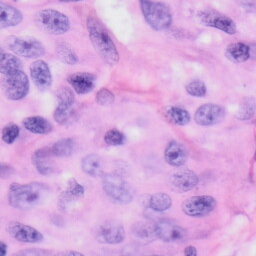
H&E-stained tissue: Skin